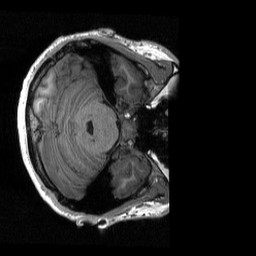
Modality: T1w
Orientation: axial
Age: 24
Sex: male
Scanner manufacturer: siemens
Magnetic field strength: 3 T
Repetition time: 2.3 s
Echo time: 0.00298 s